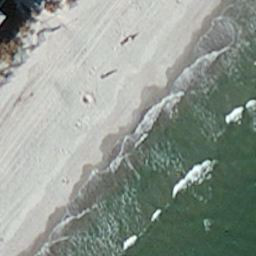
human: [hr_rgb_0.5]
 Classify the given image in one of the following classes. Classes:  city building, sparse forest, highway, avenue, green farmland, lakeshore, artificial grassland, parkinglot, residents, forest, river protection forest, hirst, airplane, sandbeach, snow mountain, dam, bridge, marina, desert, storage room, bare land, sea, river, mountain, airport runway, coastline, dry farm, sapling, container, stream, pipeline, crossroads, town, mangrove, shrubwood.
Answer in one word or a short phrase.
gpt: coastline